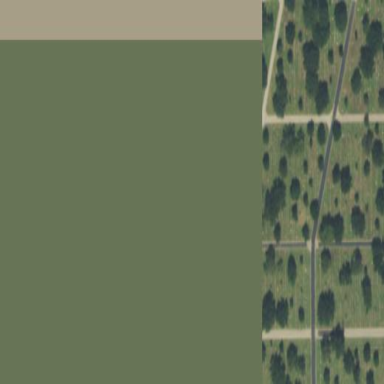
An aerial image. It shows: Grave yard.